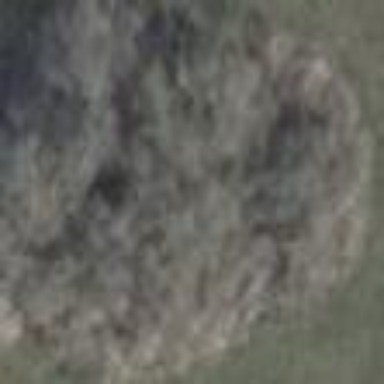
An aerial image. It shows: Patch of scrub vegetation.